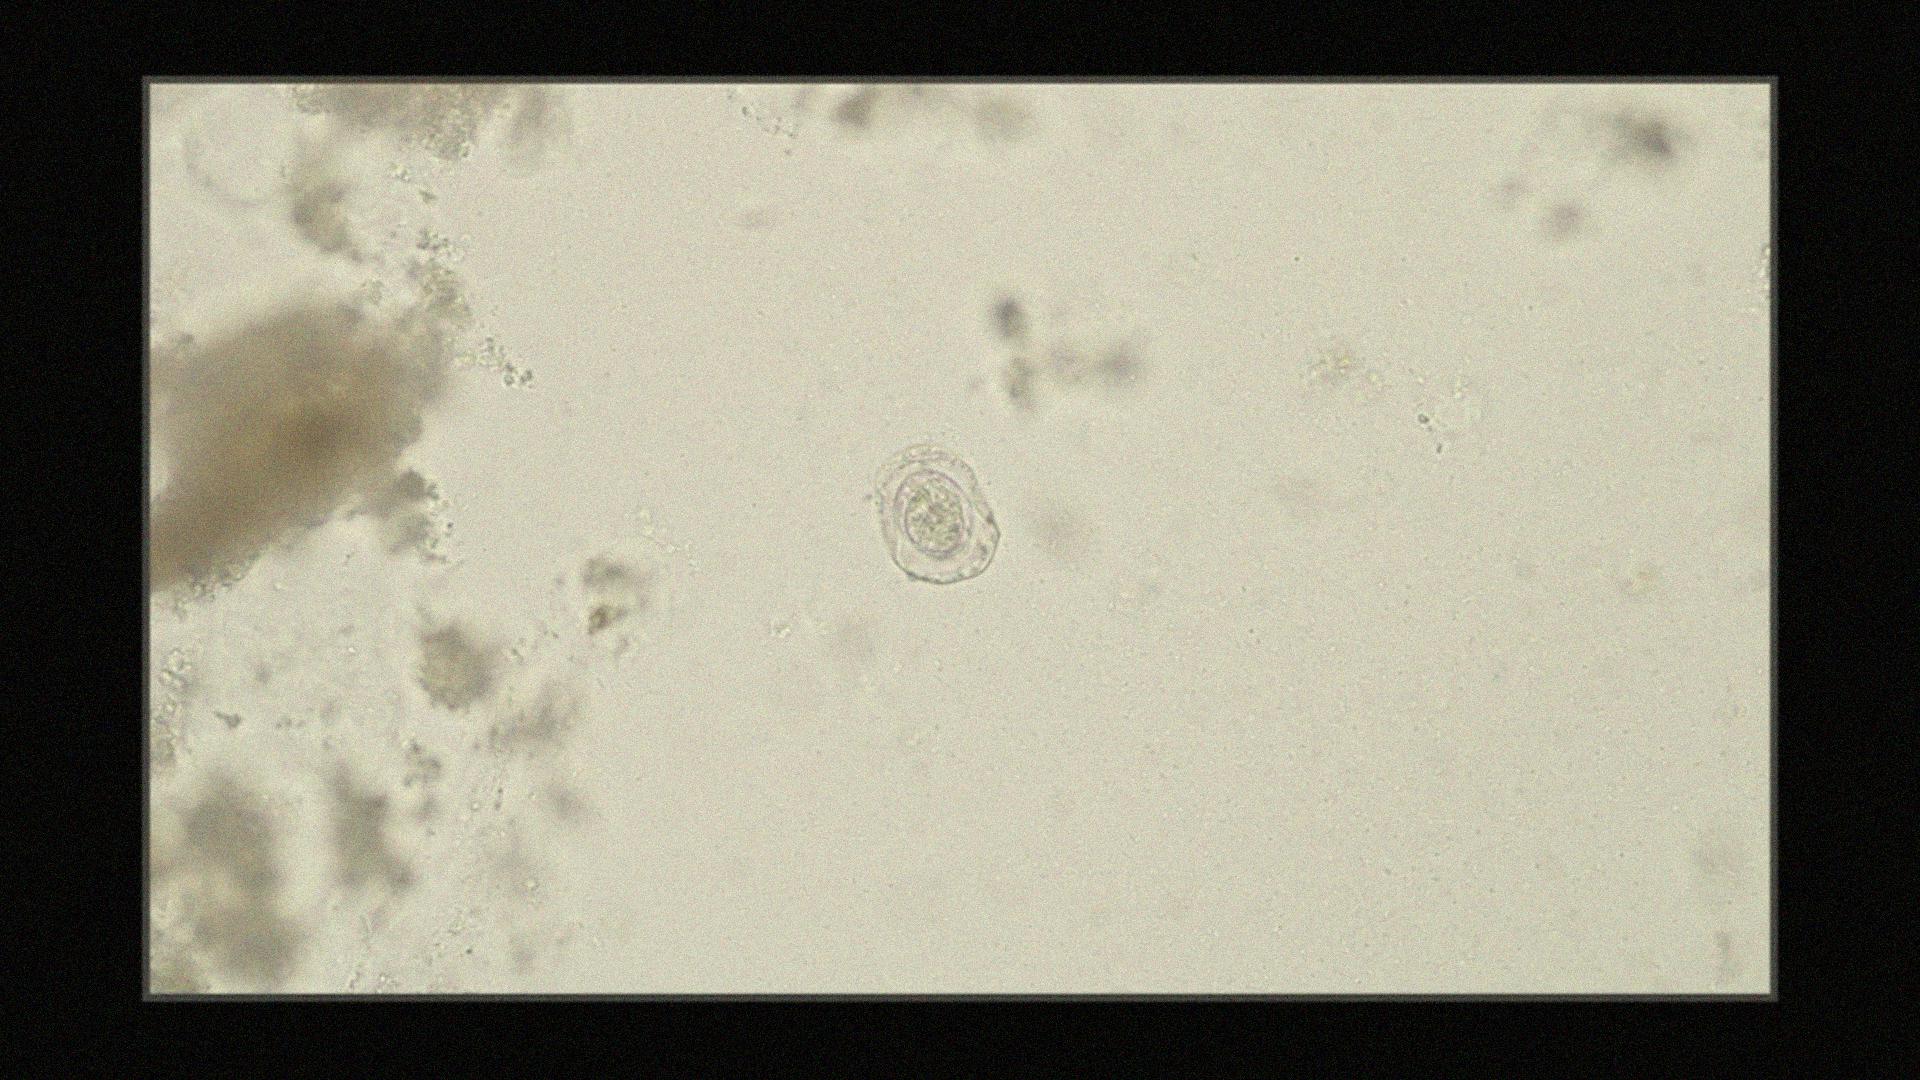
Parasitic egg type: Hymenolepis nana